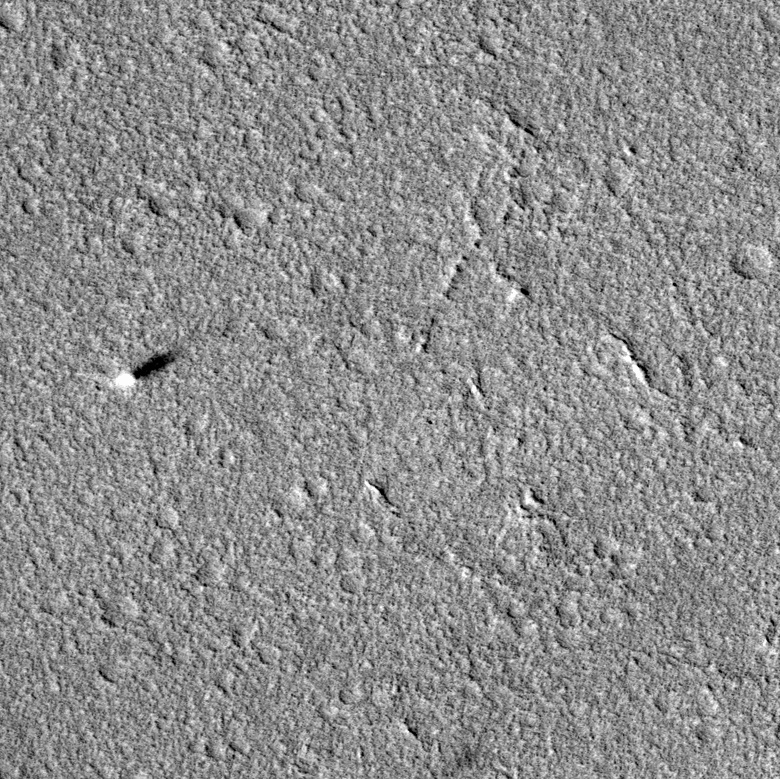
Label: dustdevil